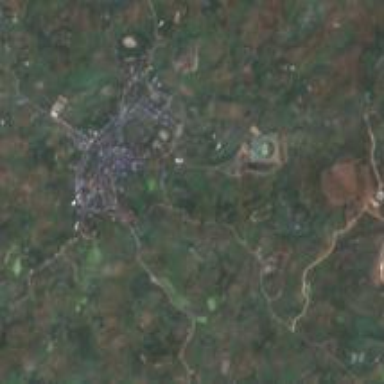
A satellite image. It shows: Town.